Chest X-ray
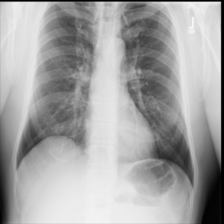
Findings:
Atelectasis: negative
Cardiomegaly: negative
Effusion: negative
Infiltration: negative
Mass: negative
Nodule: negative
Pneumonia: negative
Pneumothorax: negative
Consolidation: negative
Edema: negative
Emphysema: negative
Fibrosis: negative
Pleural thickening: negative
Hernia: negative